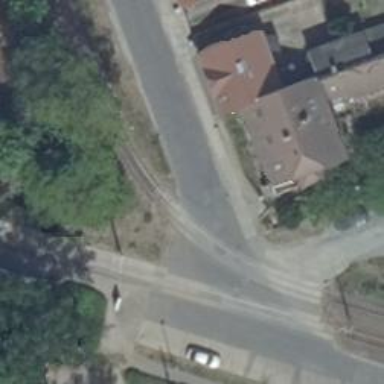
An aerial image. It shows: Railway level crossing.